三年级 · 度量几何学
冬冬家、明明家、学校都在同一条路上, 冬冬家距学校 470 米, 明明家距学校 800 米。如图示意图不可能的是（）。
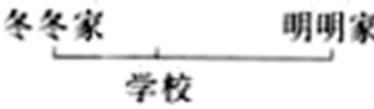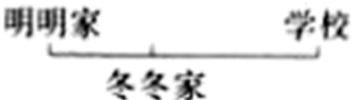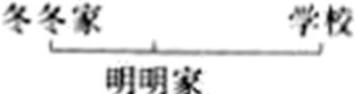
A.

B.

C.

答案: C
解析: C

【解析】情况一: 冬冬家与明明家在学校的两侧, 因为冬冬家与学校的距离小于明明家与学校的距离,
则应画图如下:

冬冬家 明明家

学校

此时冬冬家与明明家相距 $470+800=1270$ 米。

情况二: 冬冬家与明明家在学校的同一侧, 明明家距离学校的距离远, 应是:

朋明家学校

冬冬家

此时冬冬家与明明家相距 $800-470=330$ 米。

【详解】根据分析可知, 选项 $\mathrm{AB}$ 符合题意, 选项 $\mathrm{C}$ 中冬冬家比明明家离学校远了, 不合题意, 是不可能的。

故答案为: $\mathrm{C}$ 。

【点睛】解决本题时要根据冬冬家、明明家和学校三者之间的位置关系分两种情况解答即可。注意冬冬家与学校的距离小于明明家与学校的距离。